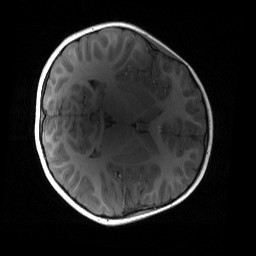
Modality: T1w
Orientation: axial
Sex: female
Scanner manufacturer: siemens
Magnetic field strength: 3 T
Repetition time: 1.9 s
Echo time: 0.00243 s